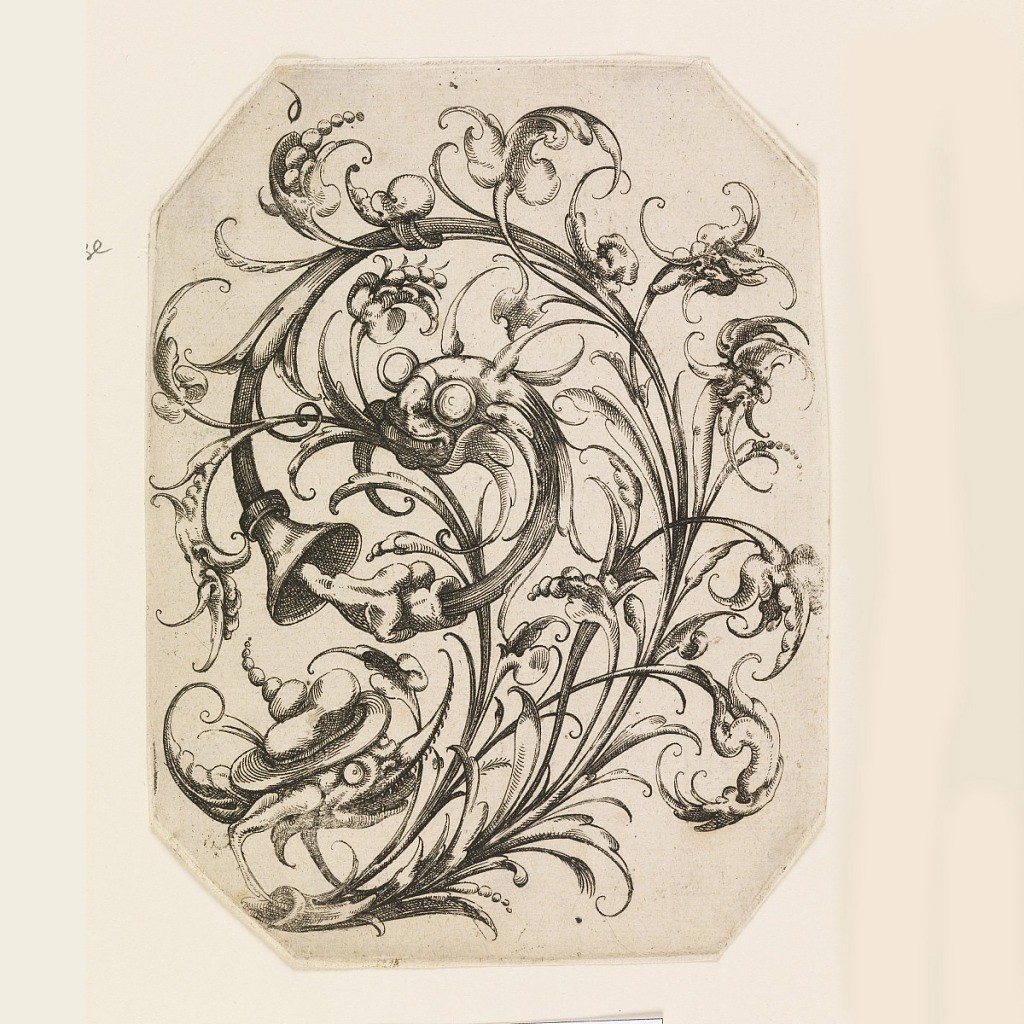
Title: Plate 6, from Die Folge der phantastischen Schmucksträße (Suite of Fantastic Ornamental Bouquets)
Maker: Wendel Dietterlin the Younger, German, active 1610–1614
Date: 1614
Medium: Etching on laid paper
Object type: Print
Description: Rising from the left bottom corner grotesque animals are shown; spiral vegetal motif; fish-like creature.